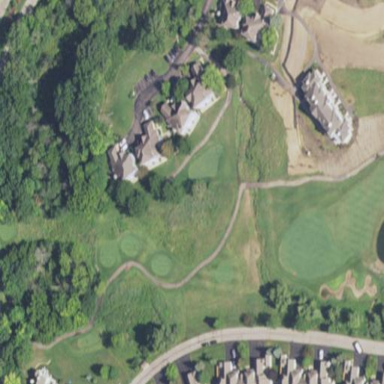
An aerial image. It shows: Rough area on grassy golf course.